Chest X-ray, PA view. Patient: 57 years old, sex F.
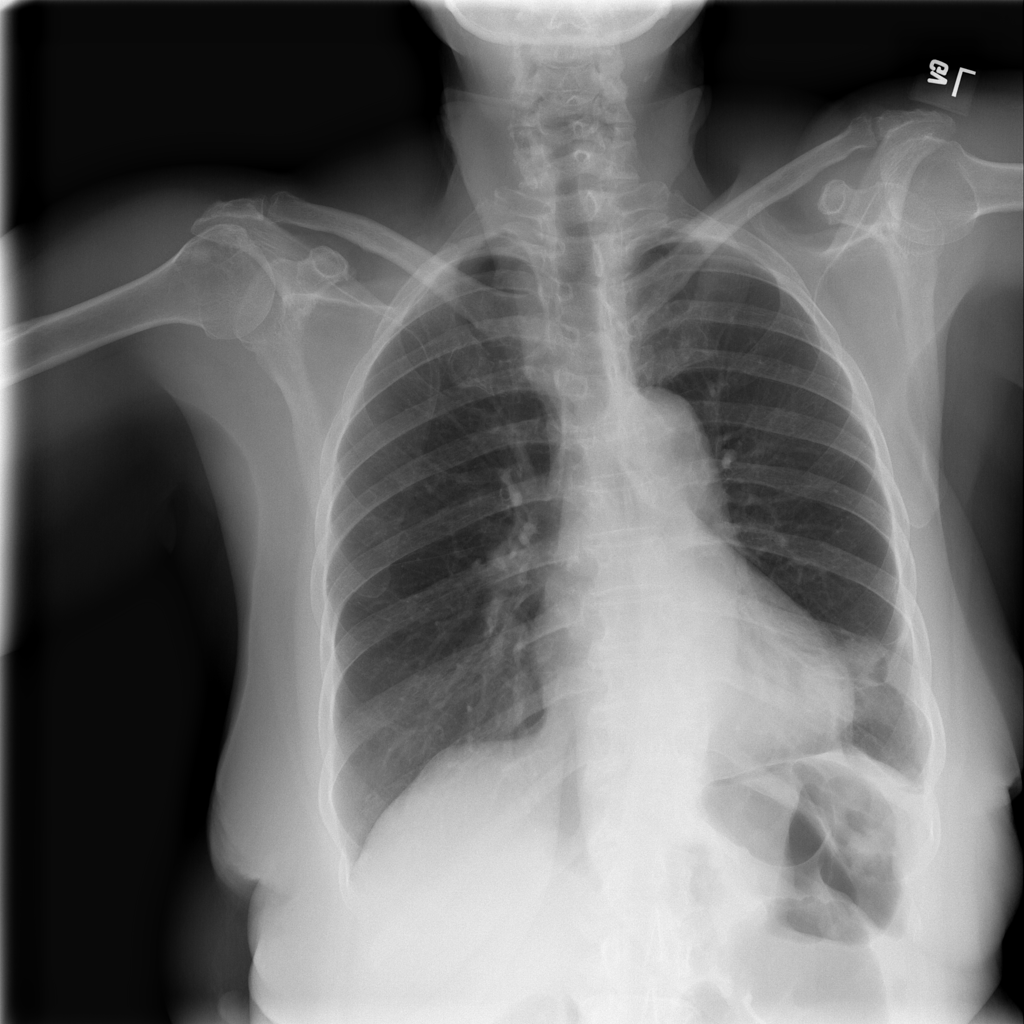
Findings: Mass